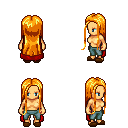
a pixel art fantasy rpg character, female body template, human, tanned skin, red cape, teal pants, light blonde extra-long hairstyle, brown slippers, four views (front, back, left, right), 2x2 character sprite sheet, small pixel art, hard edges, no anti-aliasing